Field crop: maize
Growth stage: 2
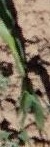
Species: maize